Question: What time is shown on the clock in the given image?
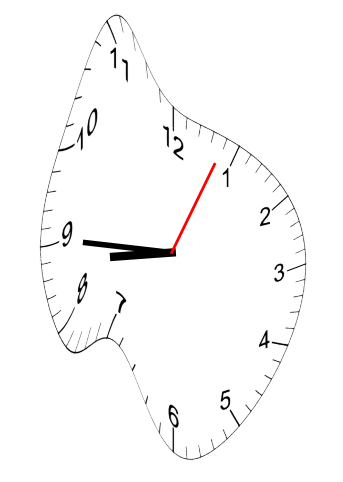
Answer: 08:45:04